Aerial crown-view tile of a tropical tree (Barro Colorado Island, Panama), acquired 20240918:
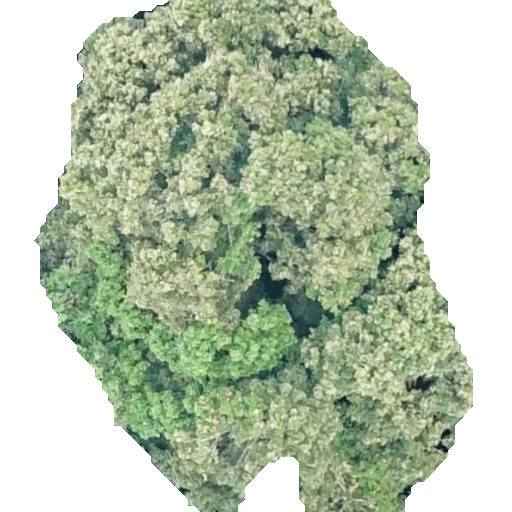
Species: Prioria copaifera
GBIF accepted scientific name: Prioria copaifera
Crown area: 268.715 m²